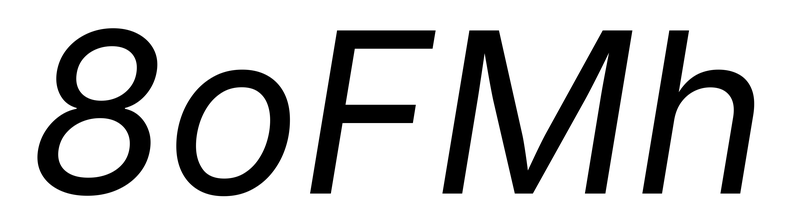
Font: Inter-Italic_Italic